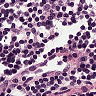
Metastatic tissue present: no